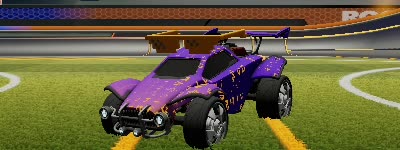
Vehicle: octane